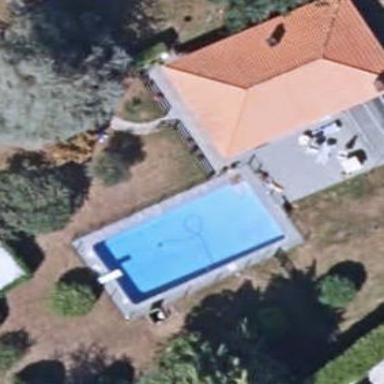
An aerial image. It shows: Swimming pool located in leisure land.